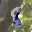
Label: 8